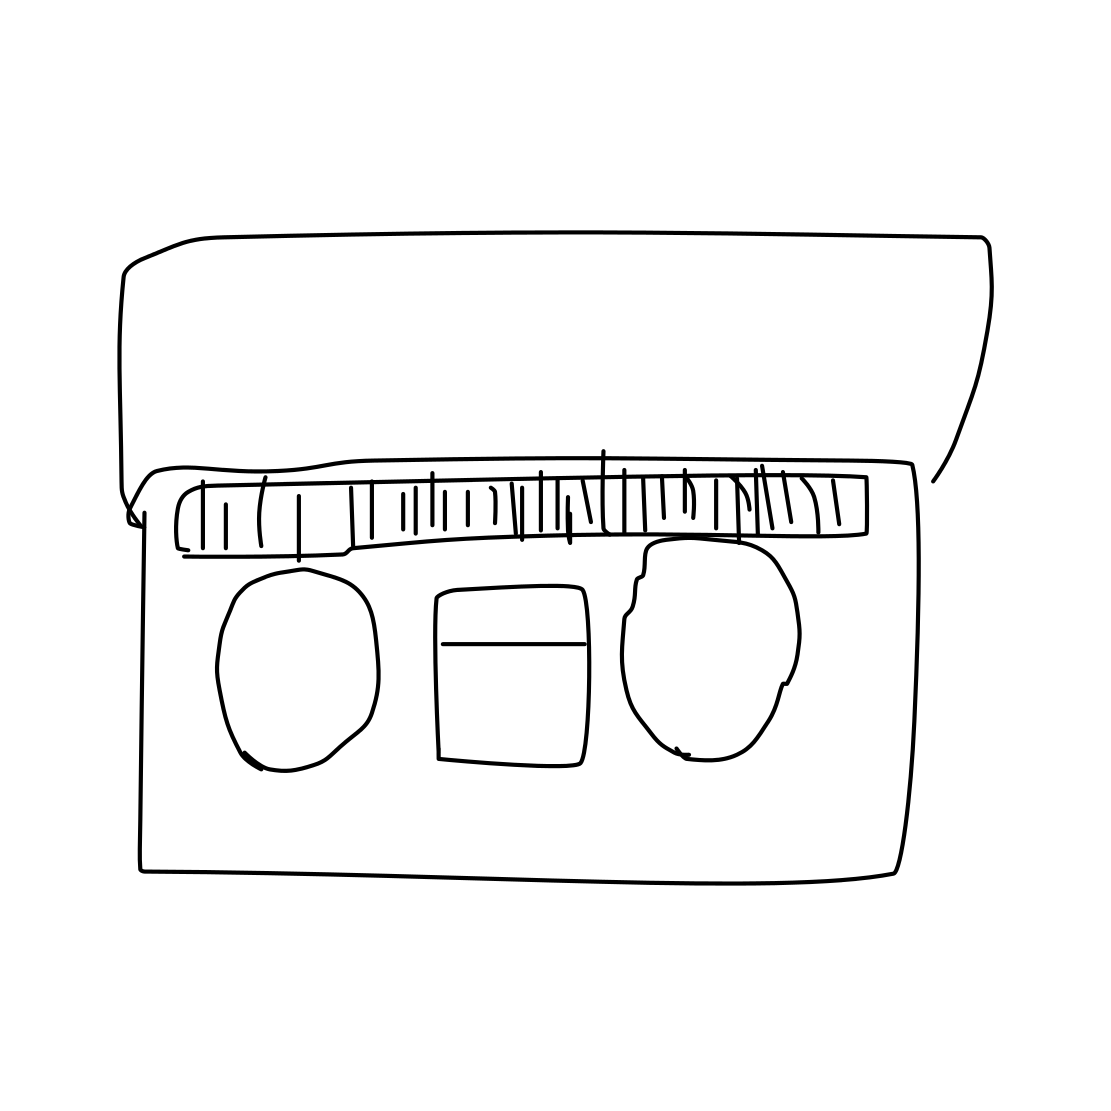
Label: radio